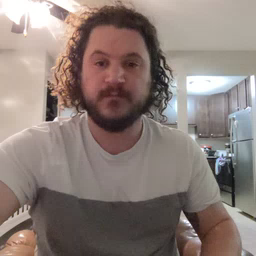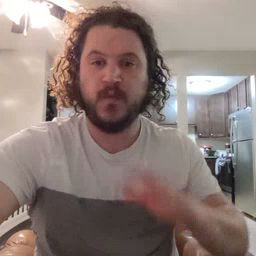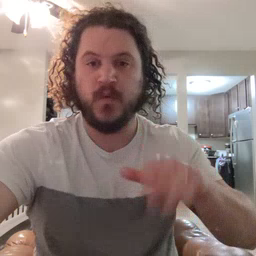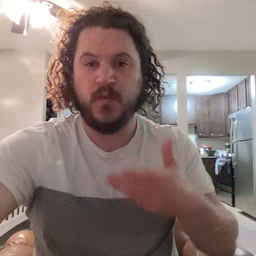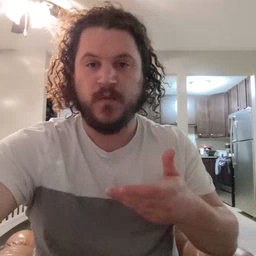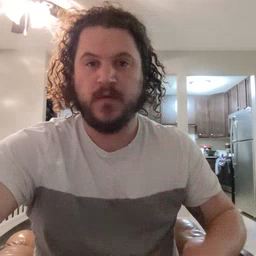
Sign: all